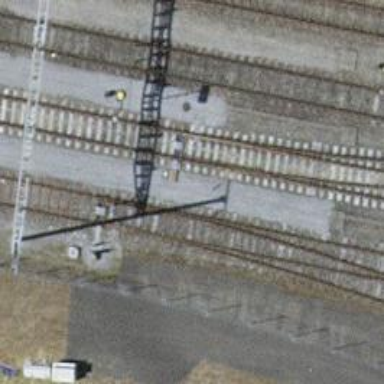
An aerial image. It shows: Railway switch.